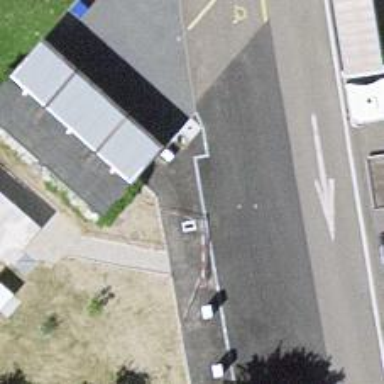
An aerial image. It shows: Charging station.